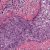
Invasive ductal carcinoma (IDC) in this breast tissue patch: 1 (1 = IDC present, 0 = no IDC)